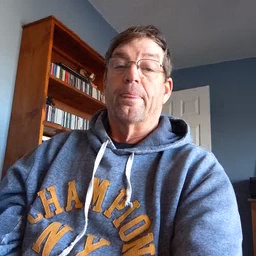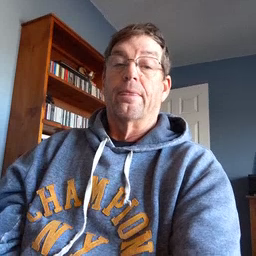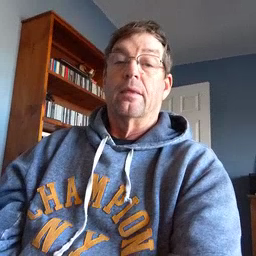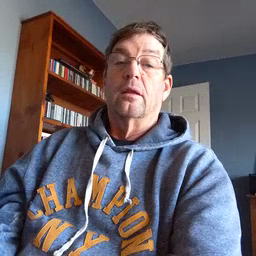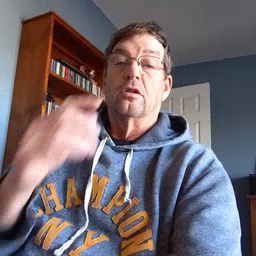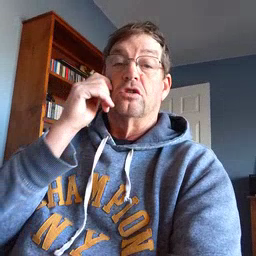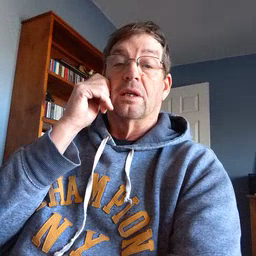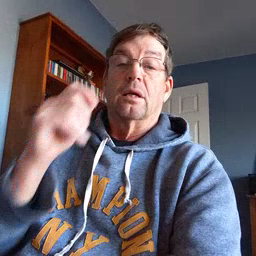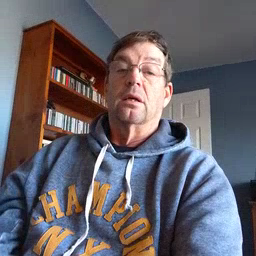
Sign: cheek